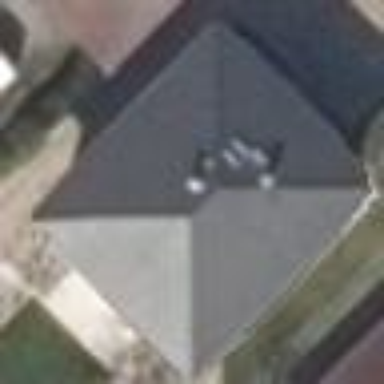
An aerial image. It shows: Detached building with hipped roof shape.